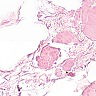
Metastatic tissue present: no